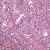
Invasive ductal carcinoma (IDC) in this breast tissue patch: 0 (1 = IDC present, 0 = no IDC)